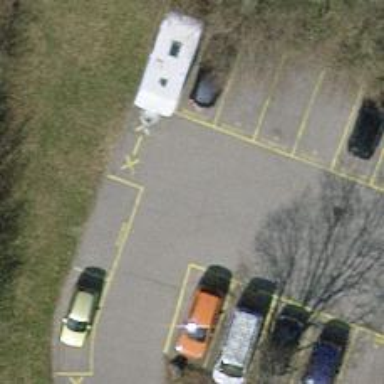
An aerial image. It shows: Parking aisle designated as service road.